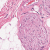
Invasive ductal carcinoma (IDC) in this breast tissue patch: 0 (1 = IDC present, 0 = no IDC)